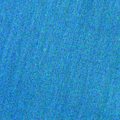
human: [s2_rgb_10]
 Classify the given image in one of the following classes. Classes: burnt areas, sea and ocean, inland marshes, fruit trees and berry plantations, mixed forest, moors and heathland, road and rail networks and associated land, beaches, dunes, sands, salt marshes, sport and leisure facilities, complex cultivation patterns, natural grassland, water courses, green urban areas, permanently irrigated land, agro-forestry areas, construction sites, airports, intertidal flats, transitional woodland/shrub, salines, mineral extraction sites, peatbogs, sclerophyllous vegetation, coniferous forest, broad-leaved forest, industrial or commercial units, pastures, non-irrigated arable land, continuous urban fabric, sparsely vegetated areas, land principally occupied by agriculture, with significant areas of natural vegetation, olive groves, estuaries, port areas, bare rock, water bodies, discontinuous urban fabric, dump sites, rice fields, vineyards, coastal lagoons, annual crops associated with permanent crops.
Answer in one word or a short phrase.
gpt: sea and ocean